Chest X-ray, PA view. Patient: 68 years old, sex M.
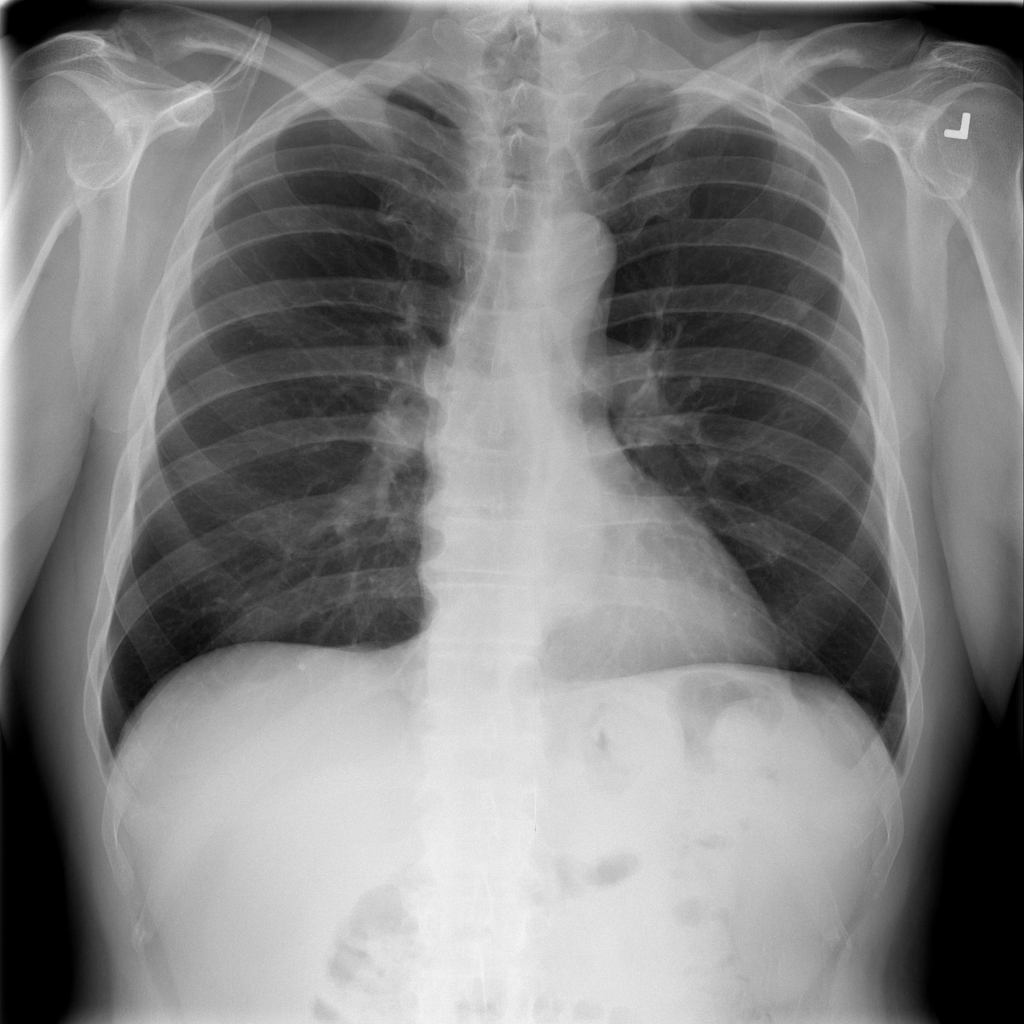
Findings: No Finding